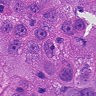
Metastatic tissue present: yes